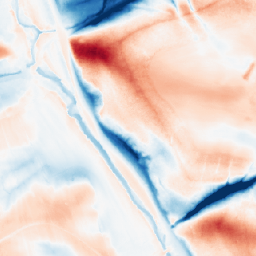
Category: classical
Decomposition family: gaussian_anisotropic
Decomposition parameters: sigma_x: 2
sigma_y: 20
Upsampling method: nearest
Upsampling parameters: scale: 4
Upsampling scale: 4